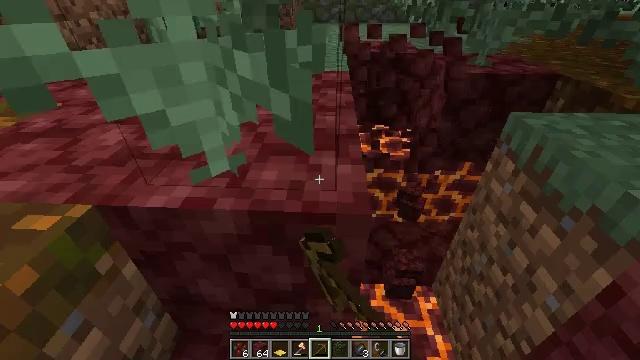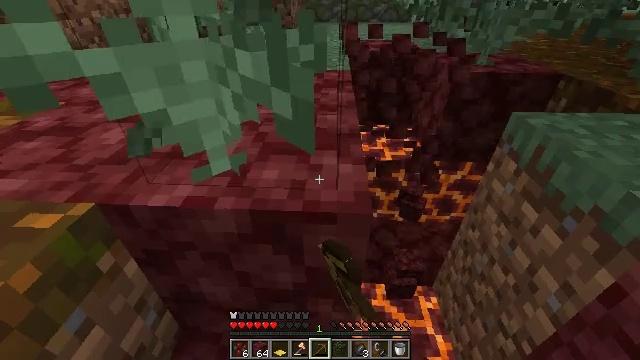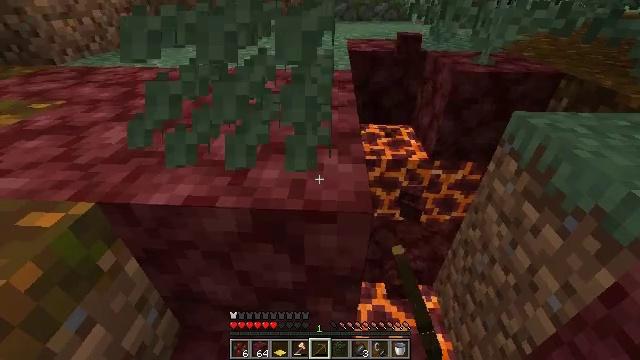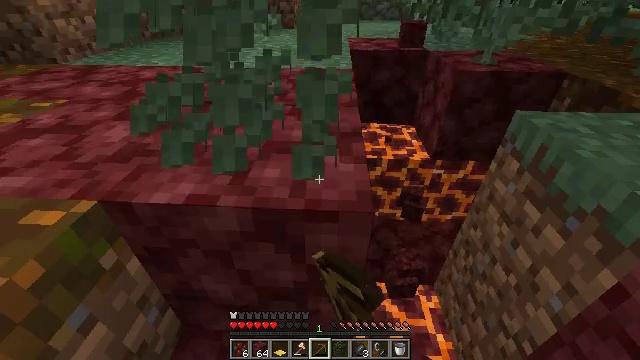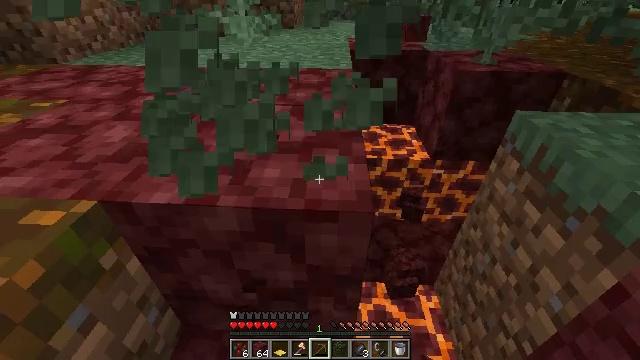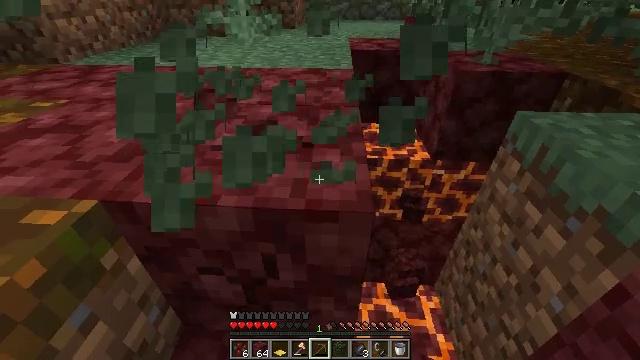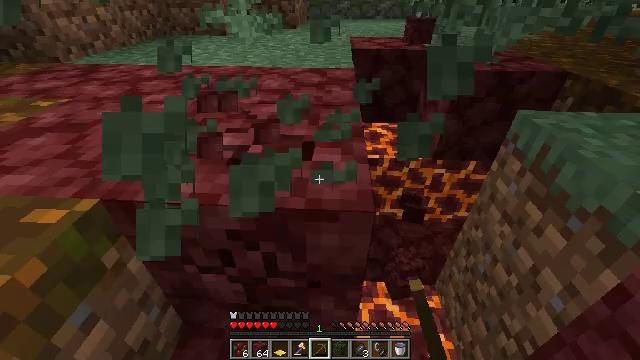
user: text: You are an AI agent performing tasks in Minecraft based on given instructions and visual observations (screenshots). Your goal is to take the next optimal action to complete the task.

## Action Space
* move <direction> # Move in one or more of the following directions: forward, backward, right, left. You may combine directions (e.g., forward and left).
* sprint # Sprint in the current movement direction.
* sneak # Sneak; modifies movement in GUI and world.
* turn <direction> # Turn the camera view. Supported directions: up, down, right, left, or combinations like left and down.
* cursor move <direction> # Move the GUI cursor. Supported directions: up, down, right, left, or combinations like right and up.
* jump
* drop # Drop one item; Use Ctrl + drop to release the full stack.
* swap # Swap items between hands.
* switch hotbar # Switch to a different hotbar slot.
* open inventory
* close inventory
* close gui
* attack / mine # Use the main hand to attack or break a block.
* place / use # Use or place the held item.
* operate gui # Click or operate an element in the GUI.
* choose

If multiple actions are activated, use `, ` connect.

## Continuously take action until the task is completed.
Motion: motion action
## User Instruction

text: Break the fern to clear the area.
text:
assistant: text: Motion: attack / mine
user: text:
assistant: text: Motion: attack / mine
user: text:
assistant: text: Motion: attack / mine
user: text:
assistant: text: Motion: attack / mine
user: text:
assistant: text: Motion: attack / mine
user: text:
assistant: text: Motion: attack / mine
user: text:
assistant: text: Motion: attack / mine